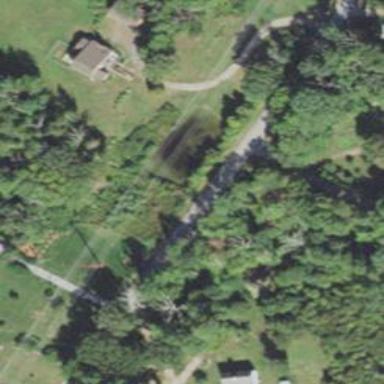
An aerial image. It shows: Residential driveway designated as service road.